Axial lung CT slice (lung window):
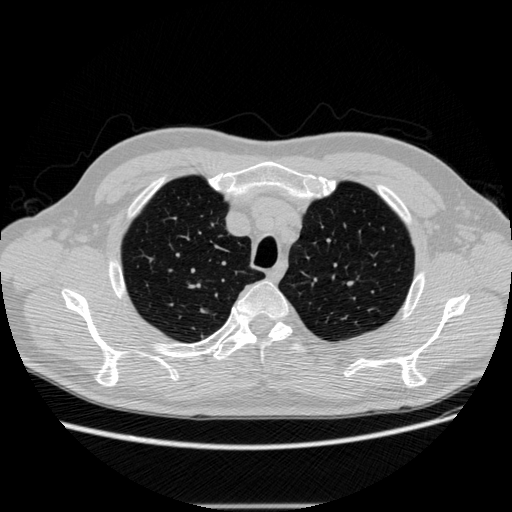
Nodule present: no